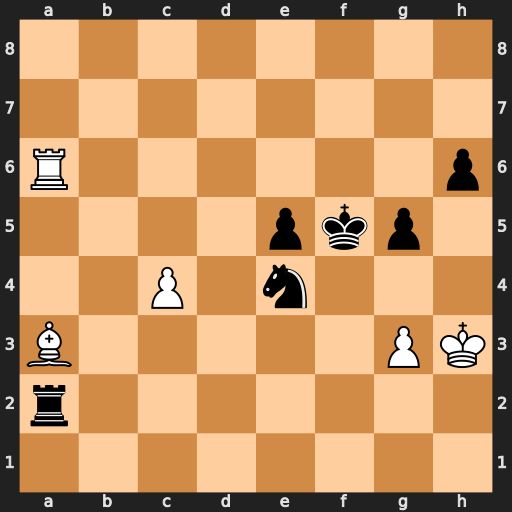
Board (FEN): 8/8/R6p/4pkp1/2P1n3/B5PK/r7/8
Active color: w
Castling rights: -
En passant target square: -
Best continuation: g4+ Kf4 Bc1+ Kf3 Rxa2